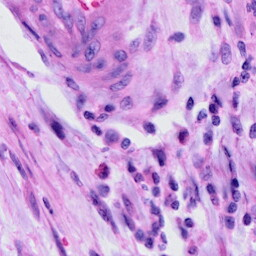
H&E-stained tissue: Cervix